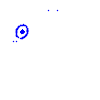
Particle: pion